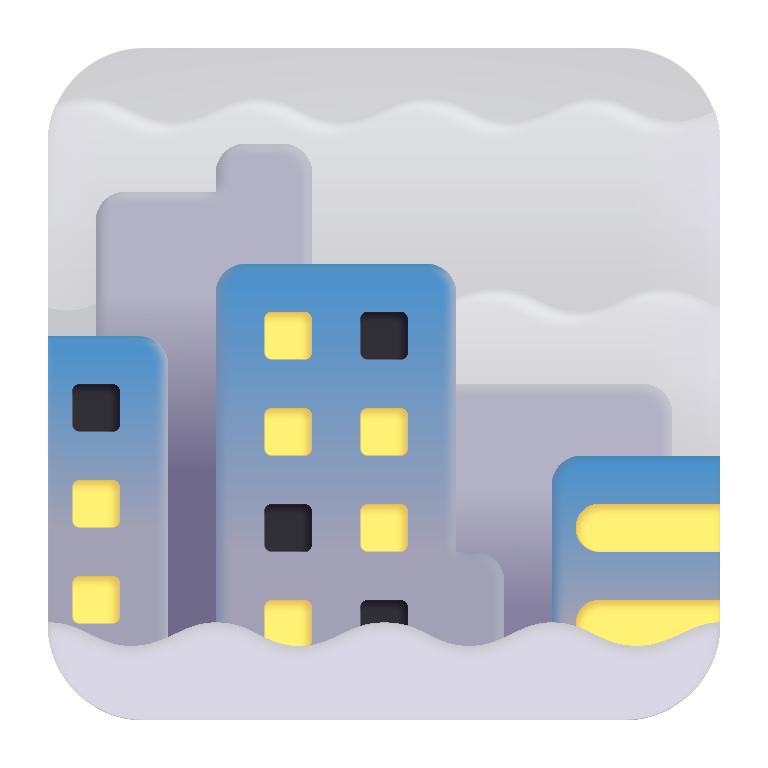
foggy color